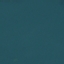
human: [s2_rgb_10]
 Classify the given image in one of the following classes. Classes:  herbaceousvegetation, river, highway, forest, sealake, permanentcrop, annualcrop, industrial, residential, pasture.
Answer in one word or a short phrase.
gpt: SeaLake